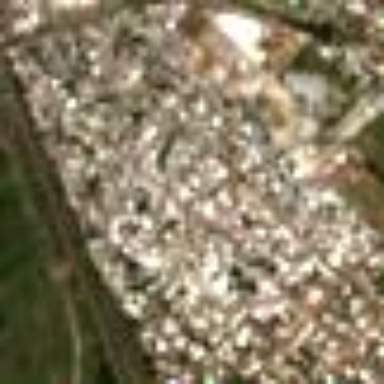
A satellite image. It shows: Irregular settlement in residential area.